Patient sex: M
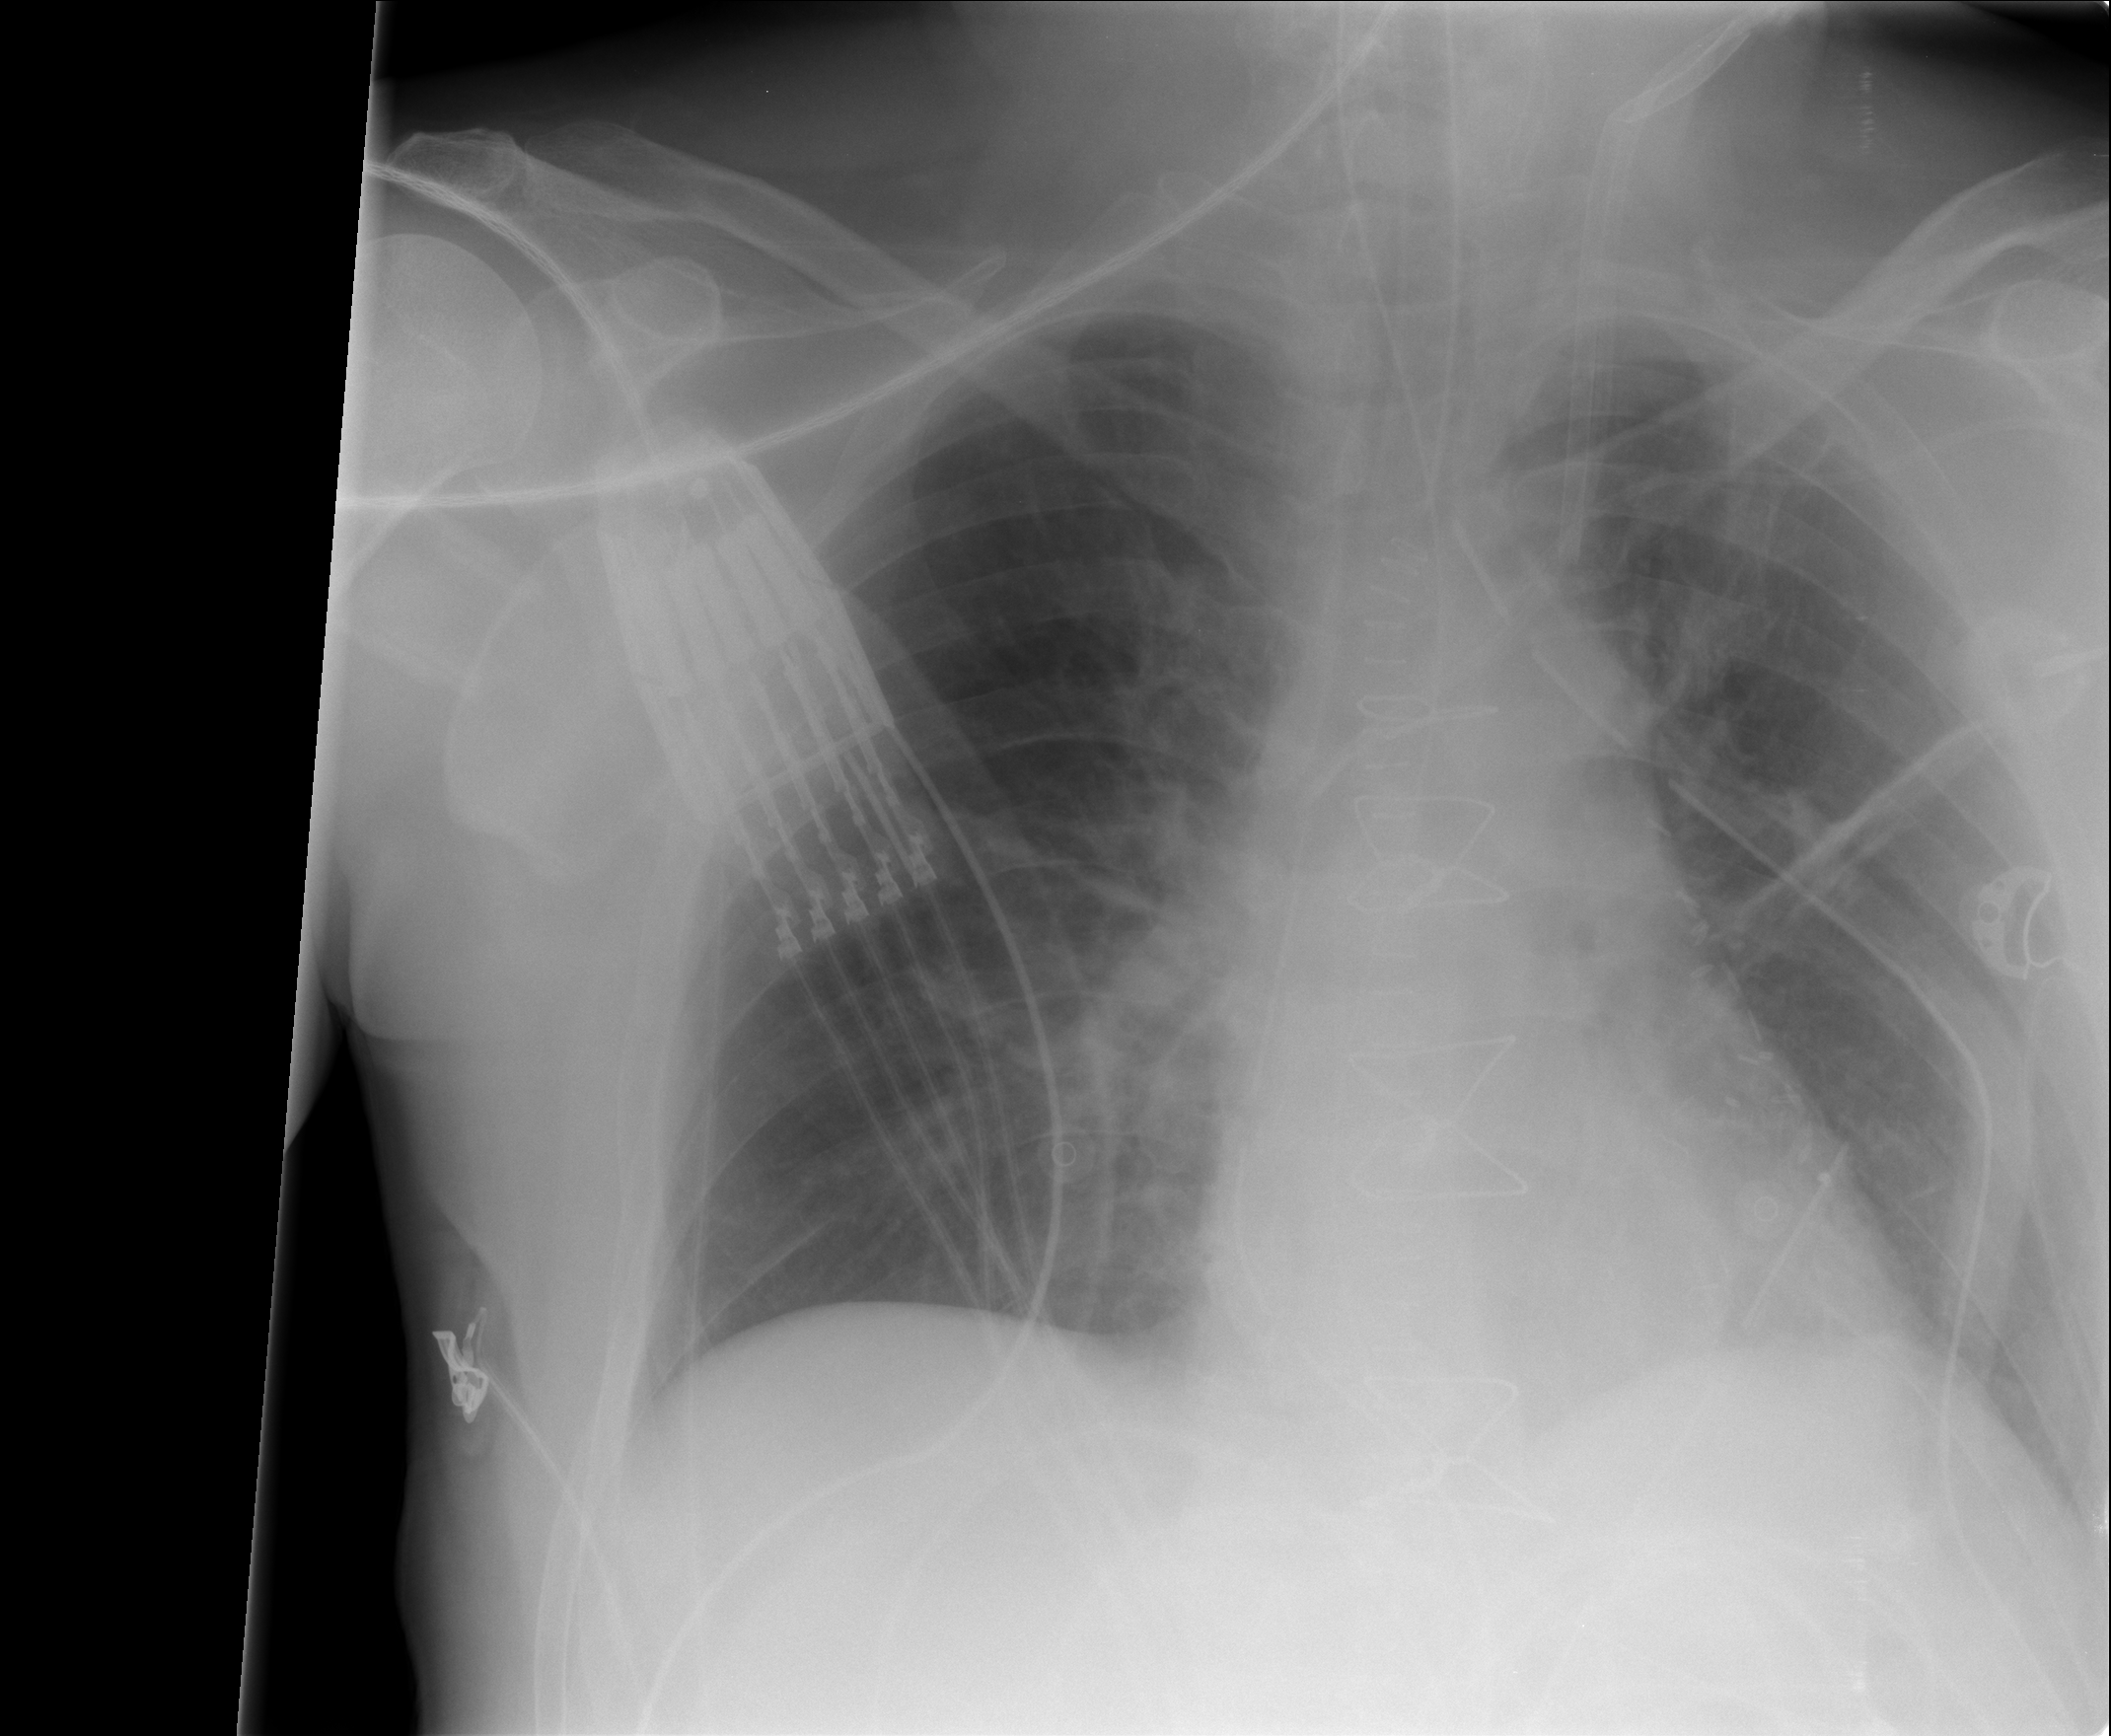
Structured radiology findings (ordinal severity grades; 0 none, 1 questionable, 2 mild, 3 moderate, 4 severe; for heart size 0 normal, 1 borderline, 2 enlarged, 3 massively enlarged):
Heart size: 0
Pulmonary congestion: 0
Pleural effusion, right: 0
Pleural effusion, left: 0
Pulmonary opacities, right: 0
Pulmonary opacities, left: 0
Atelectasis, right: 0
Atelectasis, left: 2